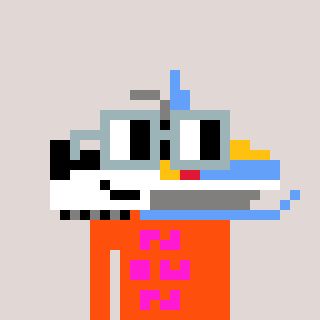
a pixel art character with square dark gray glasses, a snowmobile-shaped head and a orange-colored body on a warm background